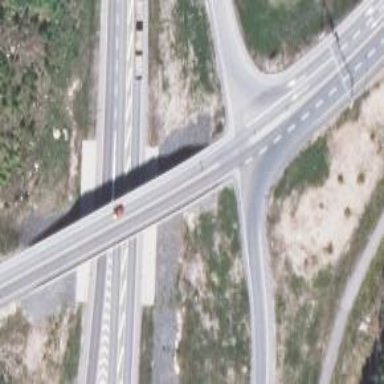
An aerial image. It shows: Trunk link highway.